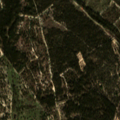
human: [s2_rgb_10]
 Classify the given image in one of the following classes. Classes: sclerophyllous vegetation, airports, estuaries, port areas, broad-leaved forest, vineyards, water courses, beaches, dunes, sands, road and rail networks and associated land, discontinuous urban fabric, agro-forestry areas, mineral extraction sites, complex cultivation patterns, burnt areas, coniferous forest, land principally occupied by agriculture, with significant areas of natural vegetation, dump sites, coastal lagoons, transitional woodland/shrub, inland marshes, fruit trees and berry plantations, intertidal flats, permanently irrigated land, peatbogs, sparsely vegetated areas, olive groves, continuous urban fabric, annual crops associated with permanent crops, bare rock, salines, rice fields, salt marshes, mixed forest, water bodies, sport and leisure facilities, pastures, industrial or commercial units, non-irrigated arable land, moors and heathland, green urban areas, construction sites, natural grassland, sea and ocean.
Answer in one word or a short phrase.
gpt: pastures, agro-forestry areas, broad-leaved forest, transitional woodland/shrub